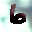
Label: 6